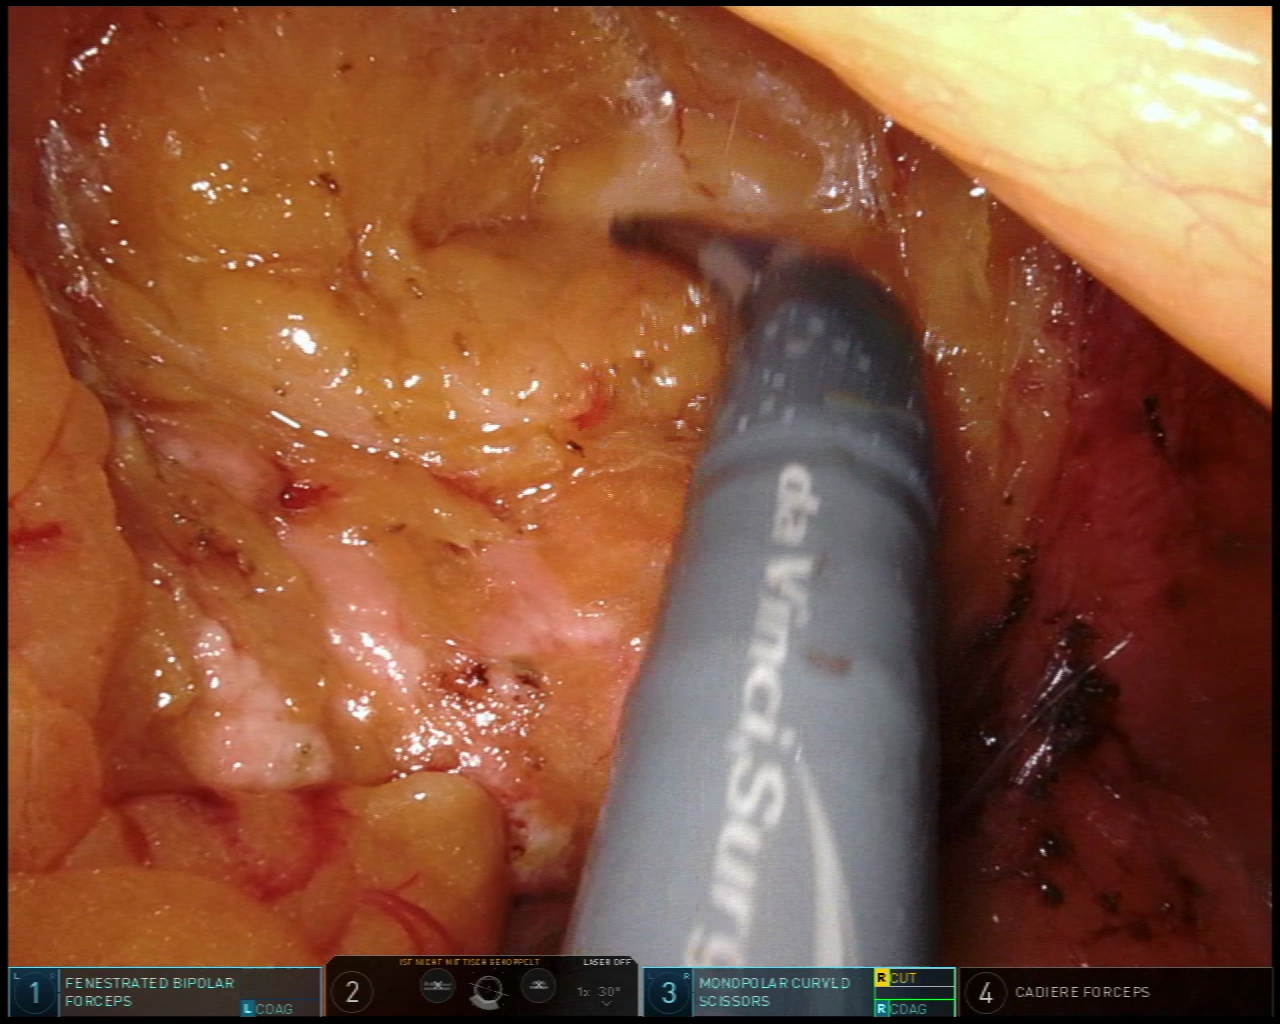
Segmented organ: pancreas
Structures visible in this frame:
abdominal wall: no
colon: no
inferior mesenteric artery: no
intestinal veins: no
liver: no
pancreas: yes
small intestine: no
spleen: no
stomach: no
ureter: no
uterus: no
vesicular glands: no